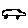
Label: car